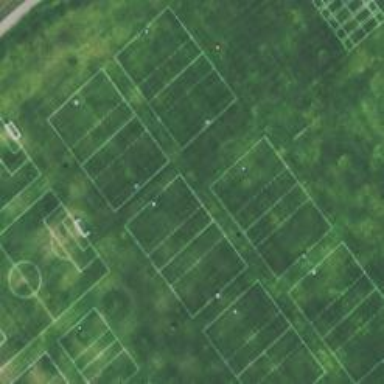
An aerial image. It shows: Soccer pitch for leisure land activities.